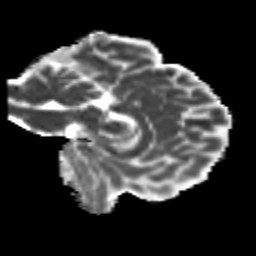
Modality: MD
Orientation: sagittal
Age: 21
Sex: male
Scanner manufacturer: siemens
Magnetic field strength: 3 T
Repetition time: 3.5 s
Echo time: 0.104 s